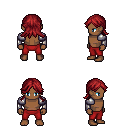
a pixel art fantasy rpg character, male body template, human, dark skin, steel arm armor, red pants, brunette loose hair, four views (front, back, left, right), 2x2 character sprite sheet, small pixel art, hard edges, no anti-aliasing